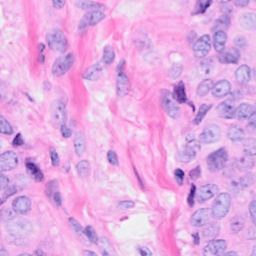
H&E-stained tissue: Breast